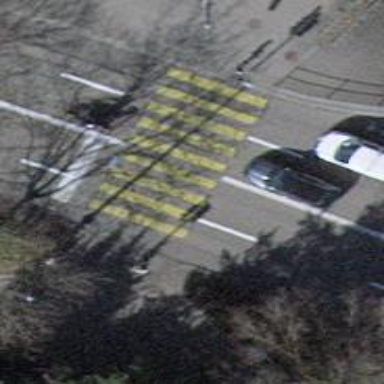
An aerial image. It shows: Zebra crossing with traffic signals.